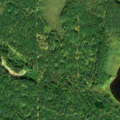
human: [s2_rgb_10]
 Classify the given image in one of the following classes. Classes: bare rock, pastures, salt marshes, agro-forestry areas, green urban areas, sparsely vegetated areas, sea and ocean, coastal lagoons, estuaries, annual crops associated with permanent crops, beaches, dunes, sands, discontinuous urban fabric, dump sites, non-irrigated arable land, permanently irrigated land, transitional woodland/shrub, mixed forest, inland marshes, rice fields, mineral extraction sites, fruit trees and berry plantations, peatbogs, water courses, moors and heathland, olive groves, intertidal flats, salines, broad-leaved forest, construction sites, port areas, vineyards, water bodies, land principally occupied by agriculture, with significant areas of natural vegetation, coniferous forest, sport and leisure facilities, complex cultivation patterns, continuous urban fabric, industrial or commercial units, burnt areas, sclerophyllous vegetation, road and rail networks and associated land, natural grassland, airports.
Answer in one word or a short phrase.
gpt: coniferous forest, mixed forest, transitional woodland/shrub, water bodies